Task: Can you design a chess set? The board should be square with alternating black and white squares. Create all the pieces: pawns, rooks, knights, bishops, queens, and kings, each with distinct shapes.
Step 4291:
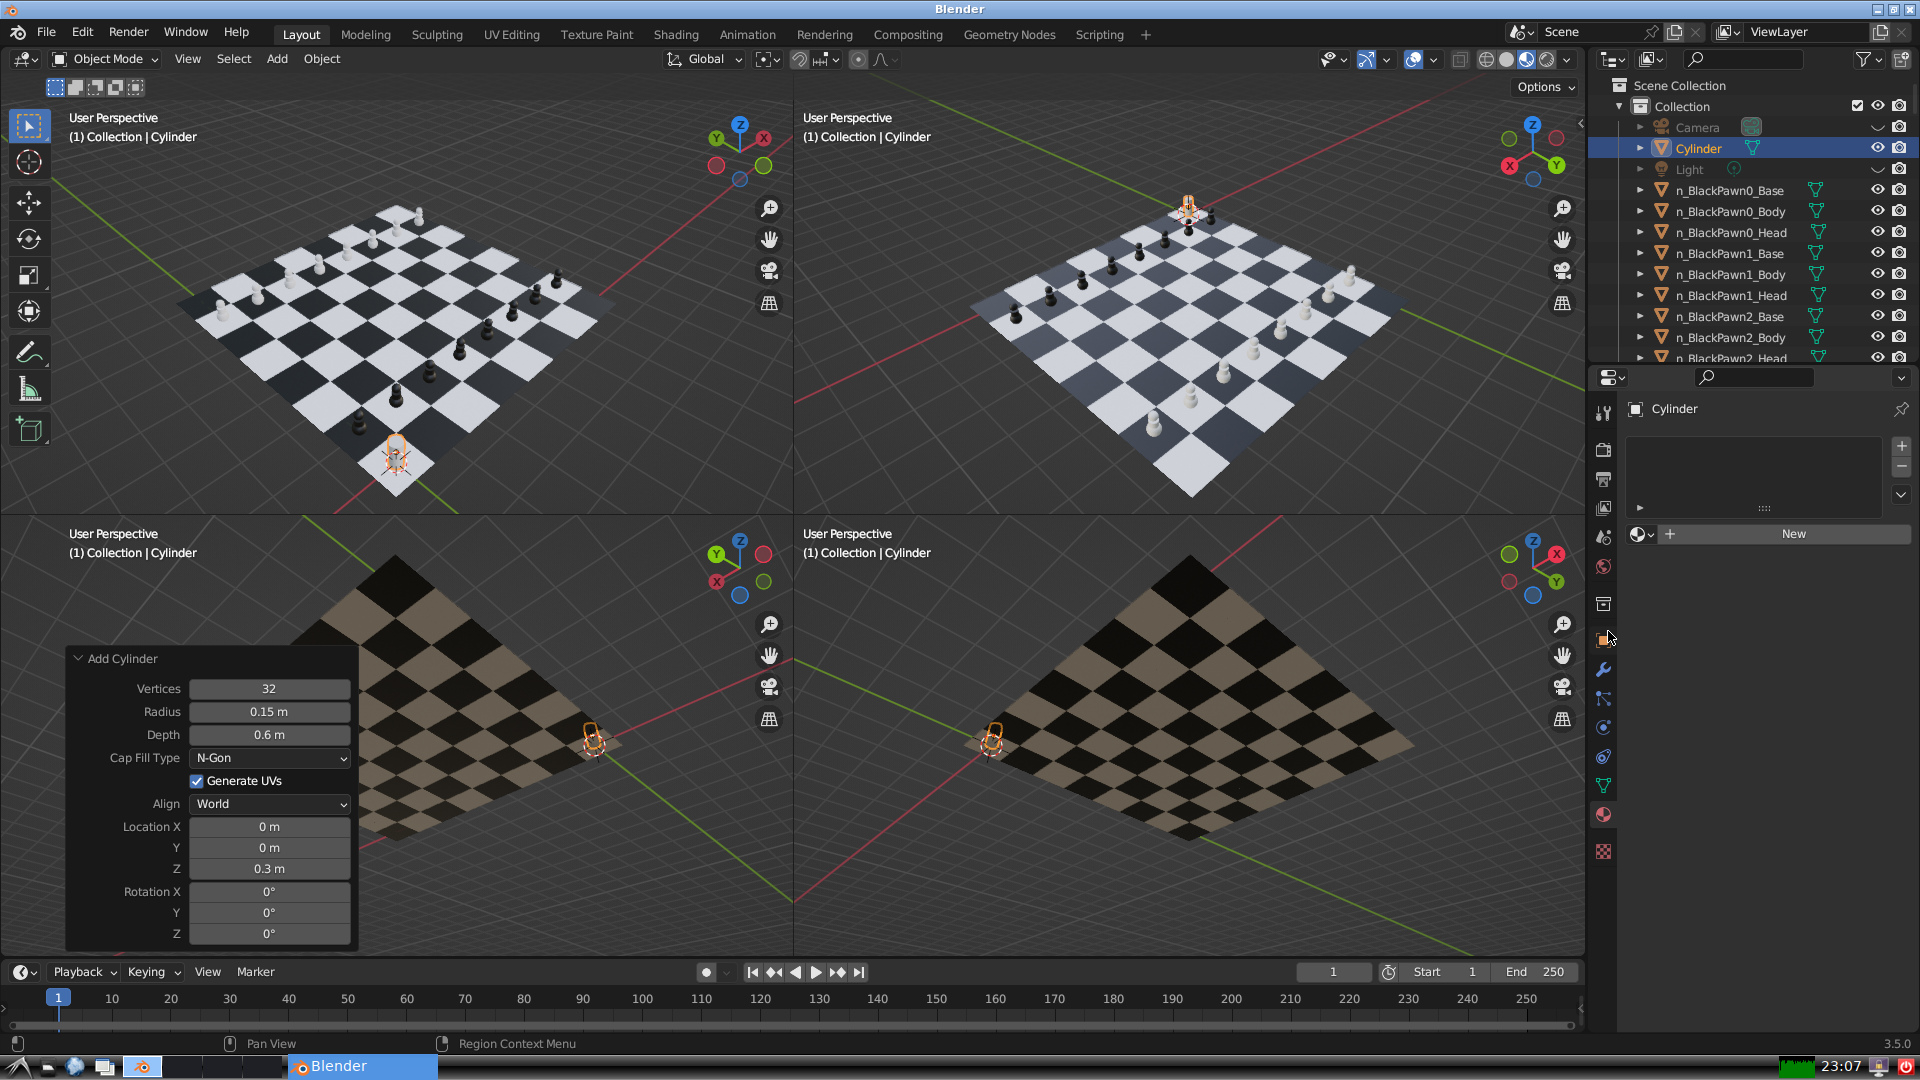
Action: click: no